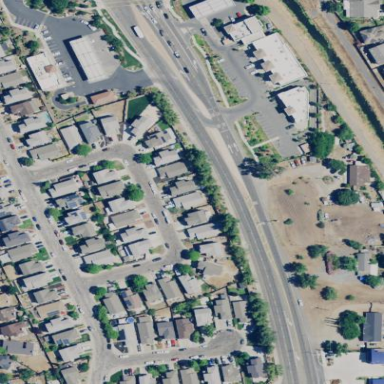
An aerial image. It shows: Single-family residential area.